Question: I am new to Tibco Spotfire. Working on <URL> tutorial. But I unable to find menu with Tools --> Automation Service Job Builder. I also installed Automation Services 3.1 on my machine and Spotfire 3.1. What should I install additionally to get it work?
Instead I get this
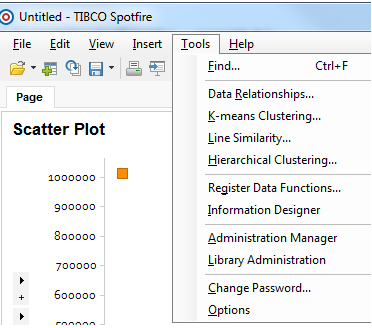
Answer: You need to deploy it on the Spotfire Server you are connecting to. Please refer to section 1.5 in the <URL>.
After deploying the package you need to make sure that the user has the right licenses as well (this is described in the same section).